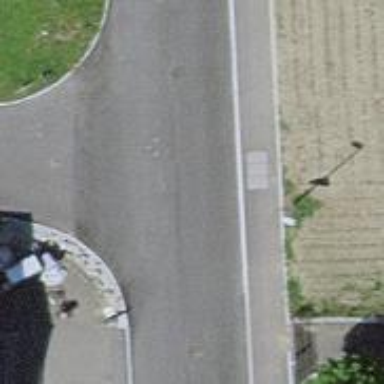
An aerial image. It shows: Residential road with asphalt surface and sidewalk on the left side.